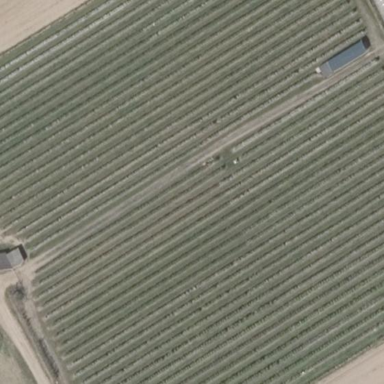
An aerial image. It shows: Plant nursery.